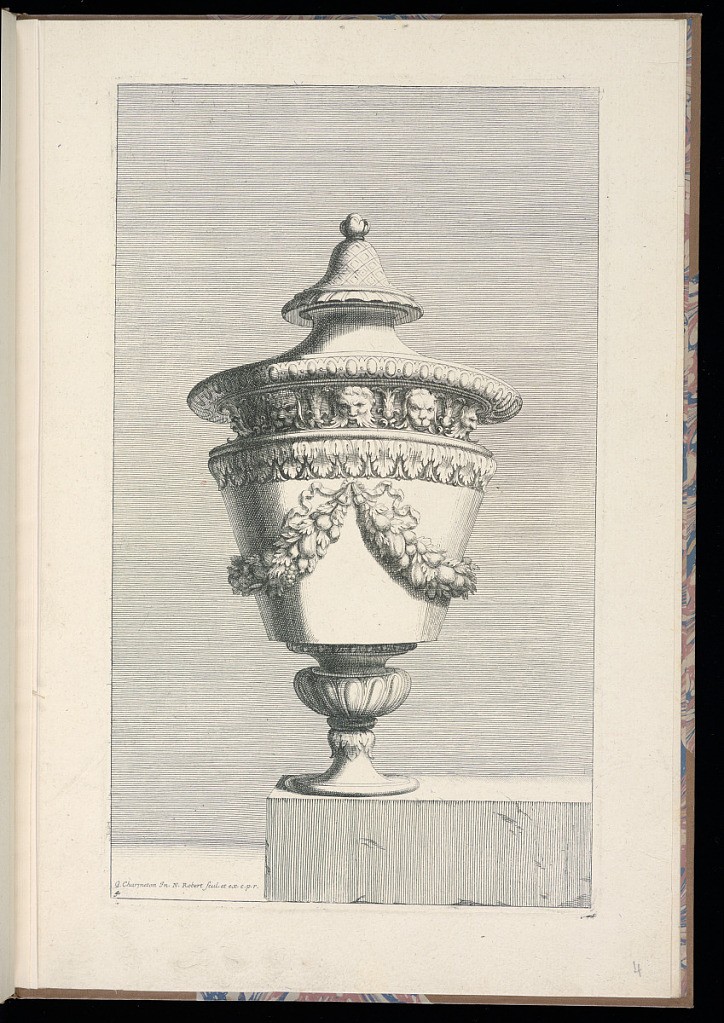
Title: Ornamental Vase Design
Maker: Georges Charmeton, French, 1623–1674
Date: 1677-1703
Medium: Engraving on laid paper
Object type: Print
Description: Lidded vase with a finial. Below the shoulder of the vase is a band of carved mascarons and lion faces. The body of the vase has a ring of acanthus leaf decoration and hanging festoons of leaves, ribbons, and fruit. The vase has a tall foot with two-tiered egg-and-dart decoration. The vase is elevated on the left side of a simple, rectangular, worn socle that extends beyond the right edge of the image line. The plate is lettered and numbered.